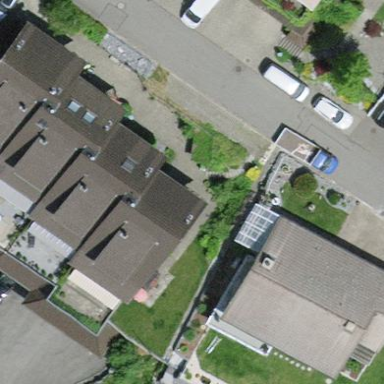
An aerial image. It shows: Terrace building.